Question: I have put the admob .jar file in my project via project structure:

And I added code in for the admob banner into my layout files:
'''
<?xml version="1.0" encoding="utf-8"?>
<LinearLayout xmlns:android="http://schemas.android.com/apk/res/android"
xmlns:ads="http://schemas.android.com/apk/lib/com.google.ads"
android:layout_width="match_parent"
android:layout_height="match_parent"
android:background="#e5e5e5"
android:orientation="vertical" >
<com.google.ads.AdView android:id="@+id/adView"
android:layout_width="match_parent"
android:layout_height="wrap_content"
ads:adUnitId="taken out for stack"
ads:adSize="BANNER"
ads:testDevices="TEST_EMULATOR, TEST_DEVICE_ID"
ads:loadAdOnCreate="true"/>
<ListView
android:id="@+id/yourTasteStatistics"
android:layout_width="fill_parent"
android:layout_height="fill_parent"
android:dividerHeight="0px"
android:divider="@null"
>
</ListView>
</LinearLayout>
'''
But when I open a fragment with an ad on it, my app automatically crashes...Any ideas what step I must be missing here?
Here is the output:
'''
05-13 17:56:44.053 12606-12606/com.beerportfolio.freeBP E/AndroidRuntime: FATAL EXCEPTION: main
Process: com.beerportfolio.freeBP, PID: 12606
android.view.InflateException: Binary XML file line #14: Error inflating class com.google.ads.AdView
at android.view.LayoutInflater.createViewFromTag(LayoutInflater.java)
at android.view.LayoutInflater.rInflate(LayoutInflater.java)
at android.view.LayoutInflater.rInflate(LayoutInflater.java)
at android.view.LayoutInflater.inflate(LayoutInflater.java)
at android.view.LayoutInflater.inflate(LayoutInflater.java)
at com.beerportfolio.freeBP.BeerPage.onCreateView(BeerPage.java:30)
at android.support.v4.app.Fragment.performCreateView(Fragment.java:1500)
at android.support.v4.app.FragmentManagerImpl.moveToState(FragmentManager.java:938)
at android.support.v4.app.FragmentManagerImpl.moveToState(FragmentManager.java:1115)
at android.support.v4.app.FragmentManagerImpl.moveToState(FragmentManager.java:1097)
at android.support.v4.app.FragmentManagerImpl.dispatchActivityCreated(FragmentManager.java:1895)
at android.support.v4.app.Fragment.performActivityCreated(Fragment.java:1514)
at android.support.v4.app.FragmentManagerImpl.moveToState(FragmentManager.java:958)
at android.support.v4.app.FragmentManagerImpl.moveToState(FragmentManager.java:1115)
at android.support.v4.app.BackStackRecord.run(BackStackRecord.java:682)
at android.support.v4.app.FragmentManagerImpl.execPendingActions(FragmentManager.java:1478)
at android.support.v4.app.FragmentManagerImpl$1.run(FragmentManager.java:446)
at android.os.Handler.handleCallback(Handler.java)
at android.os.Handler.dispatchMessage(Handler.java)
at android.os.Looper.loop(Looper.java)
at android.app.ActivityThread.main(ActivityThread.java)
at java.lang.reflect.Method.invokeNative(Native Method)
at java.lang.reflect.Method.invoke(Method.java)
at com.android.internal.os.ZygoteInit$MethodAndArgsCaller.run(ZygoteInit.java)
at com.android.internal.os.ZygoteInit.main(ZygoteInit.java)
at dalvik.system.NativeStart.main(Native Method)
Caused by: java.lang.ClassNotFoundException: Didn't find class "com.google.ads.AdView" on path: DexPathList[[zip file "/data/app/com.beerportfolio.freeBP-1.apk"],nativeLibraryDirectories=[/data/app-lib/com.beerportfolio.freeBP-1, /vendor/lib, /system/lib]]
at dalvik.system.BaseDexClassLoader.findClass(BaseDexClassLoader.java)
at java.lang.ClassLoader.loadClass(ClassLoader.java)
at java.lang.ClassLoader.loadClass(ClassLoader.java)
at android.view.LayoutInflater.createView(LayoutInflater.java)
at android.view.LayoutInflater.createViewFromTag(LayoutInflater.java)
at android.view.LayoutInflater.rInflate(LayoutInflater.java)
at android.view.LayoutInflater.rInflate(LayoutInflater.java)
at android.view.LayoutInflater.inflate(LayoutInflater.java)
at android.view.LayoutInflater.inflate(LayoutInflater.java)
at com.beerportfolio.freeBP.BeerPage.onCreateView(BeerPage.java:30)
at android.support.v4.app.Fragment.performCreateView(Fragment.java:1500)
at android.support.v4.app.FragmentManagerImpl.moveToState(FragmentManager.java:938)
at android.support.v4.app.FragmentManagerImpl.moveToState(FragmentManager.java:1115)
at android.support.v4.app.FragmentManagerImpl.moveToState(FragmentManager.java:1097)
at android.support.v4.app.FragmentManagerImpl.dispatchActivityCreated(FragmentManager.java:1895)
at android.support.v4.app.Fragment.performActivityCreated(Fragment.java:1514)
at android.support.v4.app.FragmentManagerImpl.moveToState(FragmentManager.java:958)
at android.support.v4.app.FragmentManagerImpl.moveToState(FragmentManager.java:1115)
at android.support.v4.app.BackStackRecord.run(BackStackRecord.java:682)
at android.support.v4.app.FragmentManagerImpl.execPendingActions(FragmentManager.java:1478)
at android.support.v4.app.FragmentManagerImpl$1.run(FragmentManager.java:446)
at android.os.Handler.handleCallback(Handler.java)
at android.os.Handler.dispatchMessage(Handler.java)
at android.os.Looper.loop(Looper.java)
at android.app.ActivityThread.main(ActivityThread.java)
at java.lang.reflect.Method.invokeNative(Native Method)
at java.lang.reflect.Method.invoke(Method.java)
at com.android.internal.os.ZygoteInit$MethodAndArgsCaller.run(ZygoteInit.java)
at com.android.internal.os.ZygoteInit.main(ZygoteInit.java)
at dalvik.system.NativeStart.main(Native Method)
'''
Line 30 is just where the fragments view is inflated. Make sense its crashing there if it does not like my admob ads.
Update:
As noted in the comments I was using out of date libs. I then followed this link for instructions on how to update to use google play services instead.
<URL>
My problem is here on this step:
'''
apply plugin: 'android'
...
dependencies {
compile 'com.android.support:appcompat-v7:+'
compile 'com.google.android.gms:play-services:4.3.23'
}
'''
When I add that to my grade the gradle fails to sync. My grade looks like this now:
'''
// Top-level build file where you can add configuration options common to all sub-projects/modules.
buildscript {
repositories {
mavenCentral()
}
dependencies {
classpath 'com.android.tools.build:gradle:0.9.+'
compile 'com.google.android.gms:play-services:4.3.23'
}
}
allprojects {
repositories {
mavenCentral()
}
}
'''
And give me this error:
'''
Error:(9, 0) Build script error, unsupported Gradle DSL method found: 'compile()'!
Possible causes could be:
- you are using Gradle version where the method is absent (<a href="open_gradle_settings">Fix Gradle settings</a>)
- you didn't apply Gradle plugin which provides the method (<a href="apply_gradle_plugin">Apply Gradle plugin</a>)
- or there is a mistake in a build script (<a href="goto_source">Goto source</a>)
'''
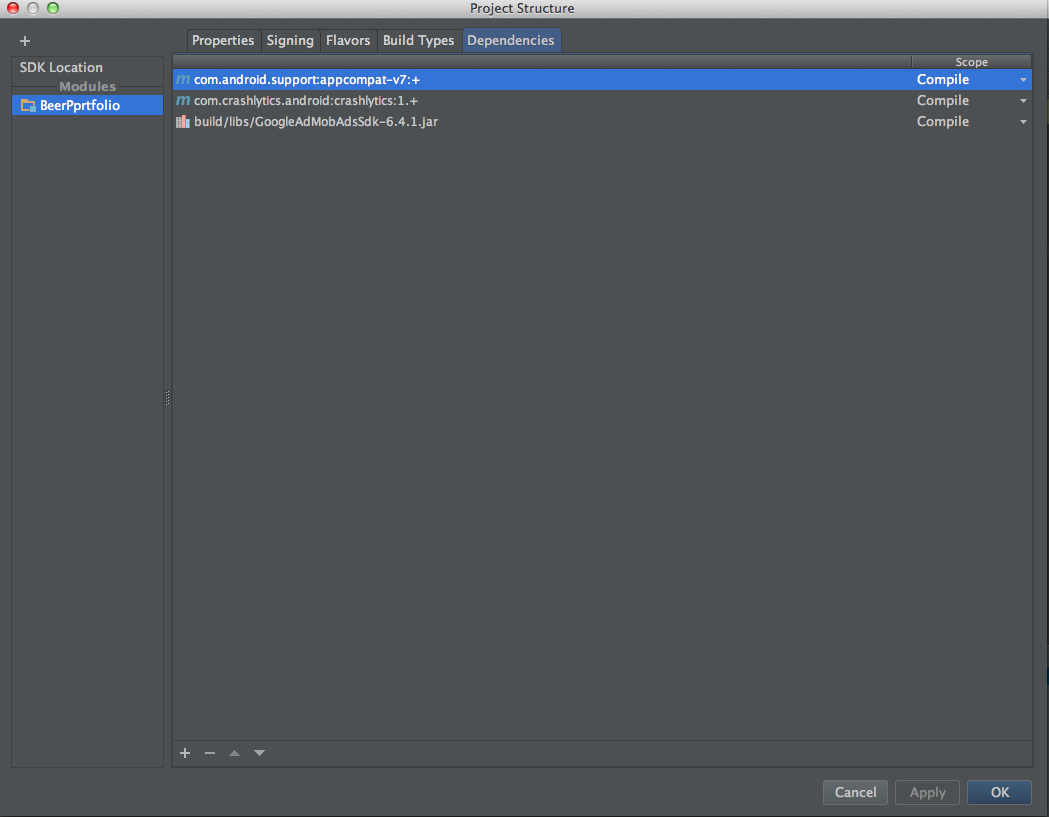
Answer: Your dependencies block is in the wrong place. It looks like you edited build.gradle in your top level directory.
Open the one in your application module instead. There should be an android block there etc. Or just use the project structure dialog in android studio to edit it.